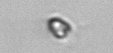
Label: Pyramimonas